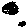
Label: moon